Field crop: maize
Growth stage: 2
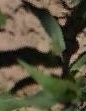
Species: maize